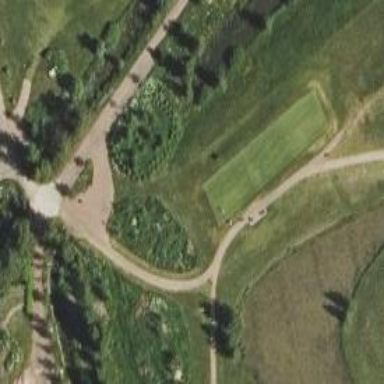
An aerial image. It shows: Service road used as golf cart path.